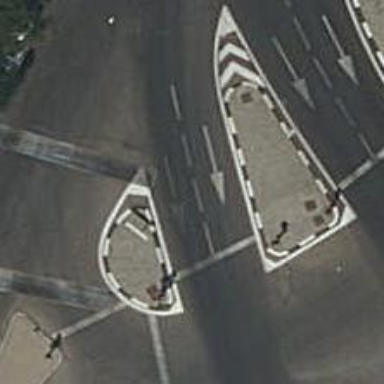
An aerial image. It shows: Road with traffic signals.